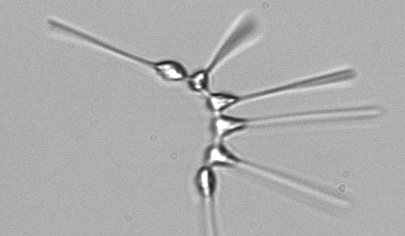
Label: Asterionellopsis_glacialis